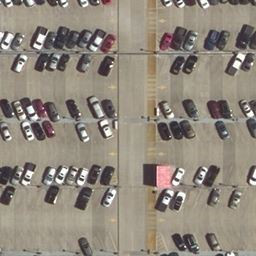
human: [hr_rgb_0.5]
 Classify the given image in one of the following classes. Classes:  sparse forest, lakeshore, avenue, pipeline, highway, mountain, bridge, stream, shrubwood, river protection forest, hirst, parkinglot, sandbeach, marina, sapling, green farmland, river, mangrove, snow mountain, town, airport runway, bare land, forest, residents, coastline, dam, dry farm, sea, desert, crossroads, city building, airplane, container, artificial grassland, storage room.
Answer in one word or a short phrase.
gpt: parkinglot